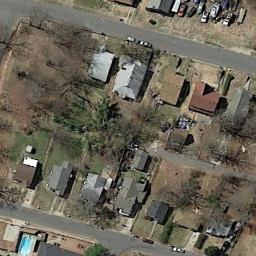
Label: medium_residential